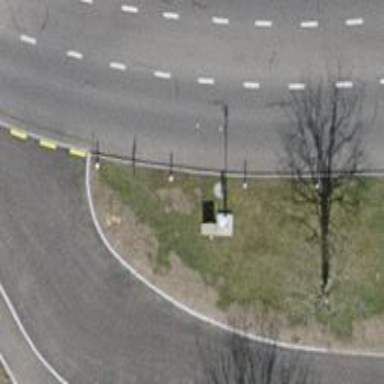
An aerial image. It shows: Surveillance system is in place.